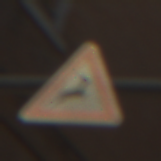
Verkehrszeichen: WildwechselLinks
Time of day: Midday
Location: Outdoor (Urban)
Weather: Clear
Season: NotSpecified
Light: Natural